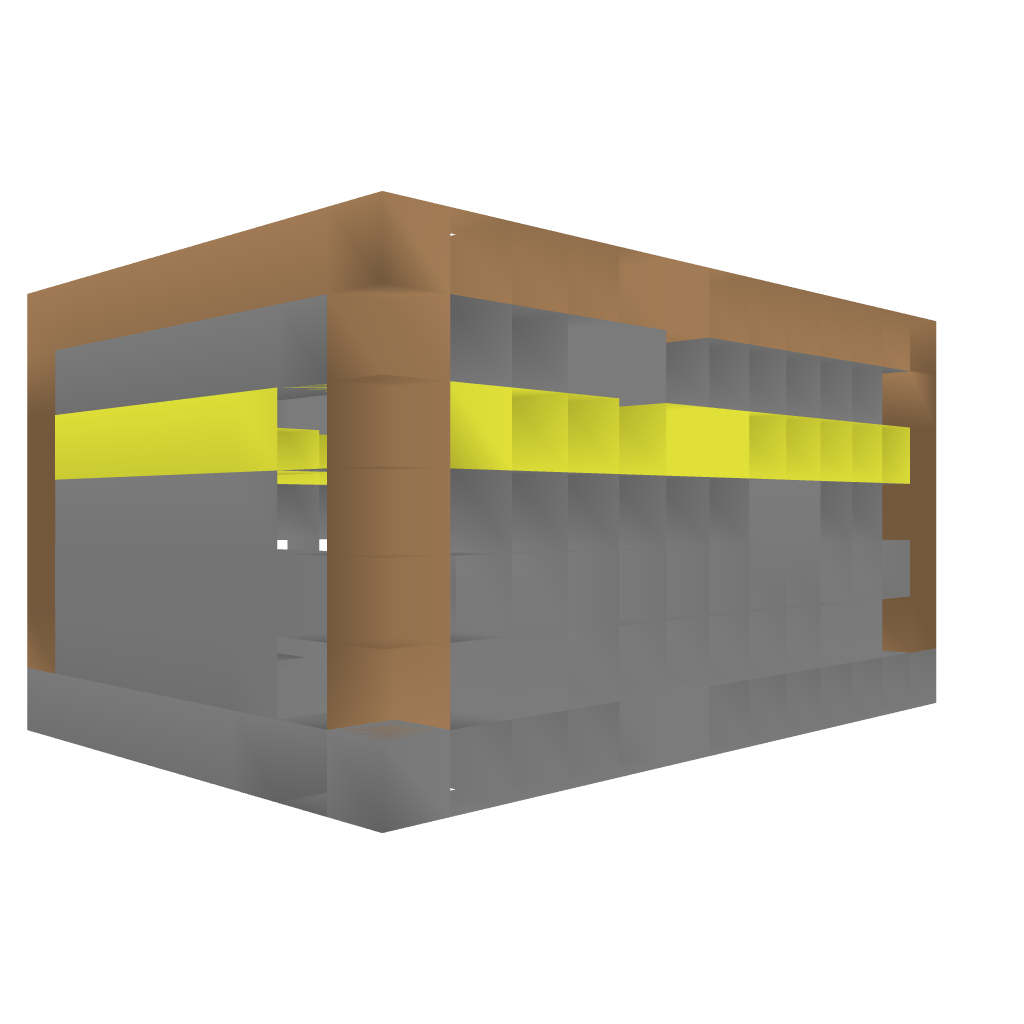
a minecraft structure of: Factory Template bad low quality